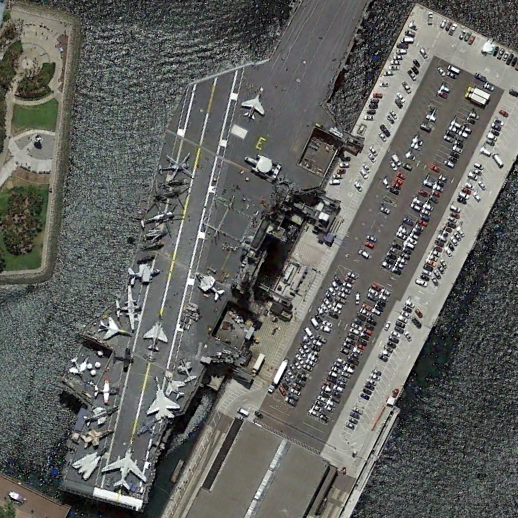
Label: aircraft_carrier